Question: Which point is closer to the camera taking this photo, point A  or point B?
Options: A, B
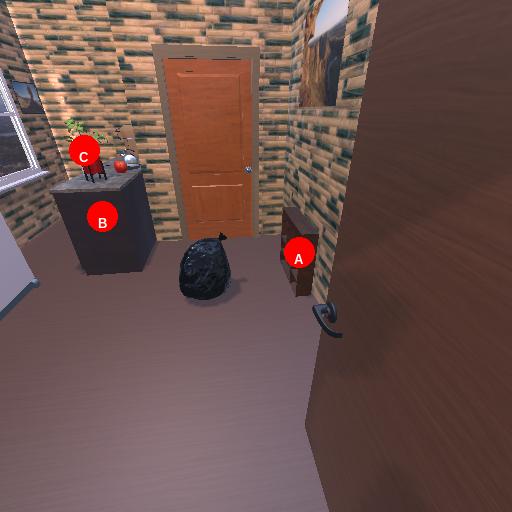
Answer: A